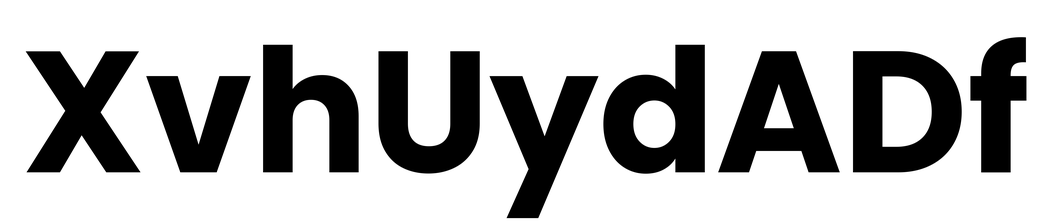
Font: Poppins-Bold